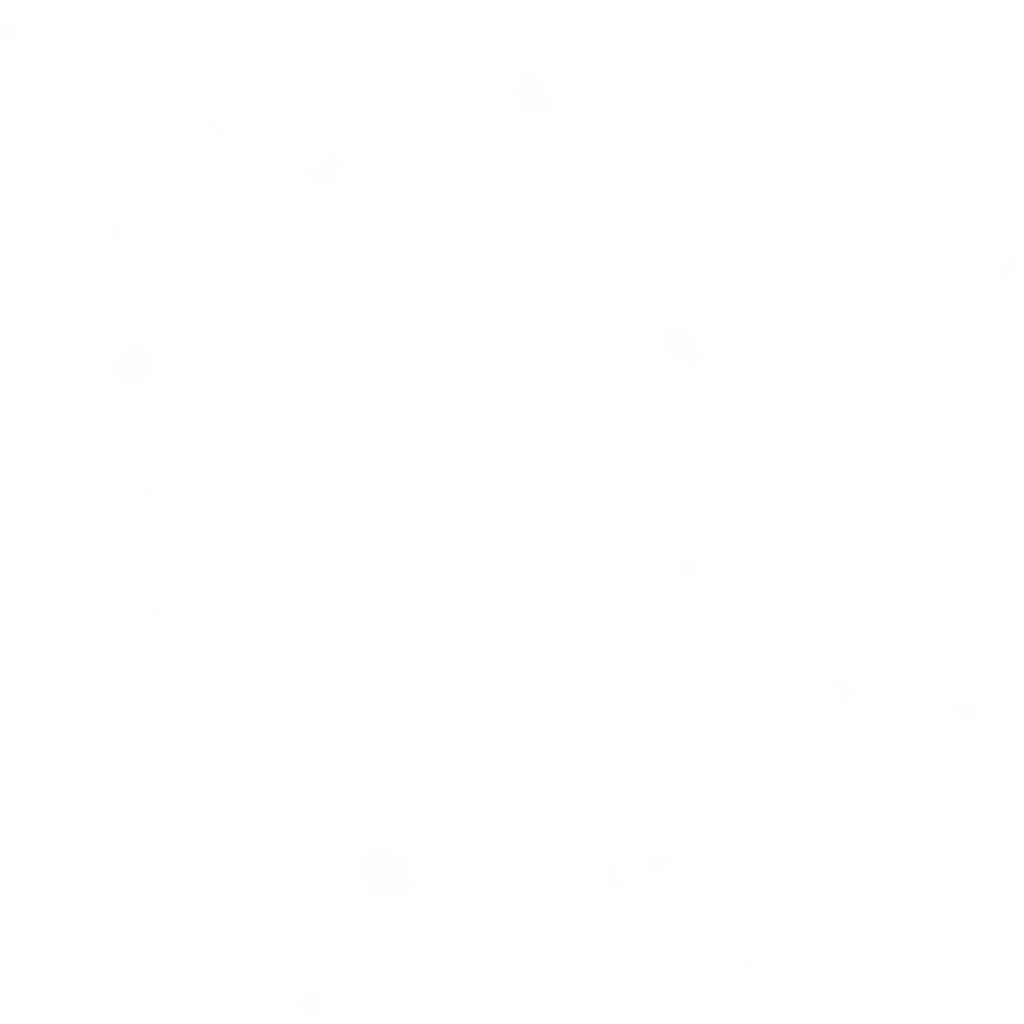
Texture map type: Metalness